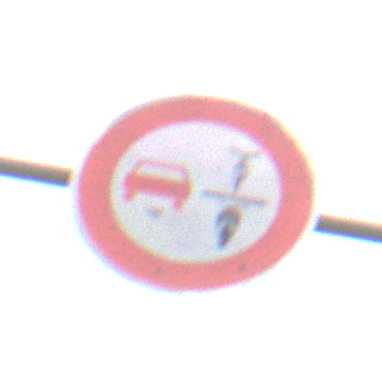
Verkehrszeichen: VerbotUeberholenEinspurigeFahrzeuge
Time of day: Midday
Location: Outdoor (Suburban)
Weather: Overcast
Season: NotSpecified
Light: Natural